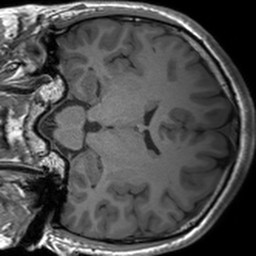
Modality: T1w
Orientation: coronal
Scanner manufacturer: siemens
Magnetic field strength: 3 T
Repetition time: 1.54 s
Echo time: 0.00234 s